Aerial crown-view tile of a tropical tree (Barro Colorado Island, Panama), acquired 20241216:
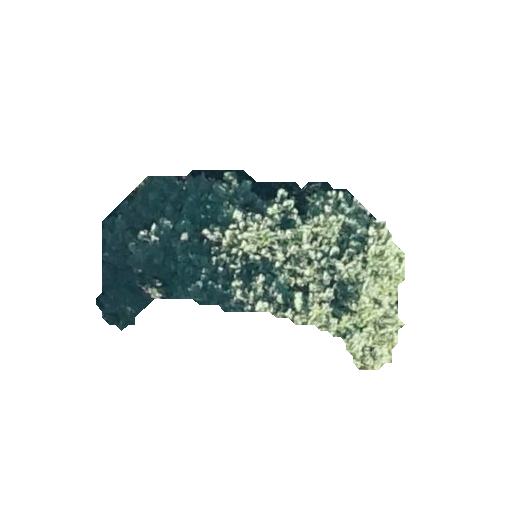
Species: Jacaranda copaia
GBIF accepted scientific name: Jacaranda copaia
Crown area: 57.578 m²